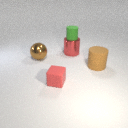
large brown rubber cylinder to the right of small red rubber cube